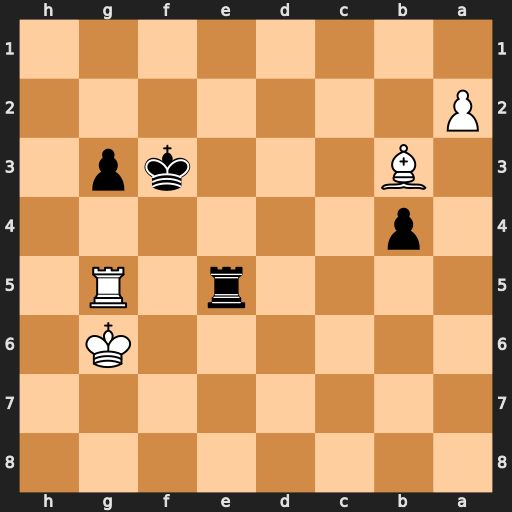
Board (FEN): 8/8/6K1/4r1R1/1p6/1B3kp1/P7/8
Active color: b
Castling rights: -
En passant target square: -
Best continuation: Kf4 Rxg3 Kxg3